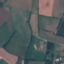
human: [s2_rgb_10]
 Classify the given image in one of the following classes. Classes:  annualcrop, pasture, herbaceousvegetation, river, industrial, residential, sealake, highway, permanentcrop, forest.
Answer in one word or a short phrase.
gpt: Pasture